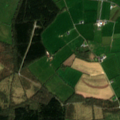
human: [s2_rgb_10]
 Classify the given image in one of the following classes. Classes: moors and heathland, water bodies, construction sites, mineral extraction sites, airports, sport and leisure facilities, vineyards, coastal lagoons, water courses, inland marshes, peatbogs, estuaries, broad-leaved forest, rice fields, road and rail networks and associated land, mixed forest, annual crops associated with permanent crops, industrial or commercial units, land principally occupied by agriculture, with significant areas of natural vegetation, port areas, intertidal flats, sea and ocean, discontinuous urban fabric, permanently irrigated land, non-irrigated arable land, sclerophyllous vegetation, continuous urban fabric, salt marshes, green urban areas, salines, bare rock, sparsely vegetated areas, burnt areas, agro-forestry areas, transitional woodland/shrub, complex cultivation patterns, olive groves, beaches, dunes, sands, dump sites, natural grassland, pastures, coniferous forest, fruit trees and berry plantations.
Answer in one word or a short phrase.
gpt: pastures, coniferous forest, transitional woodland/shrub